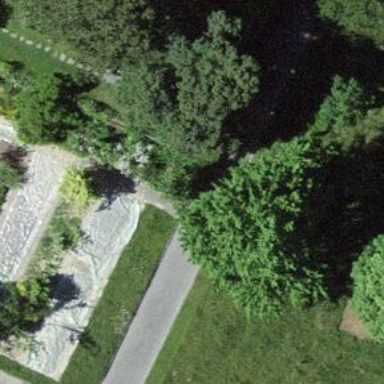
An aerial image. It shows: Paved driveway serving as service road.